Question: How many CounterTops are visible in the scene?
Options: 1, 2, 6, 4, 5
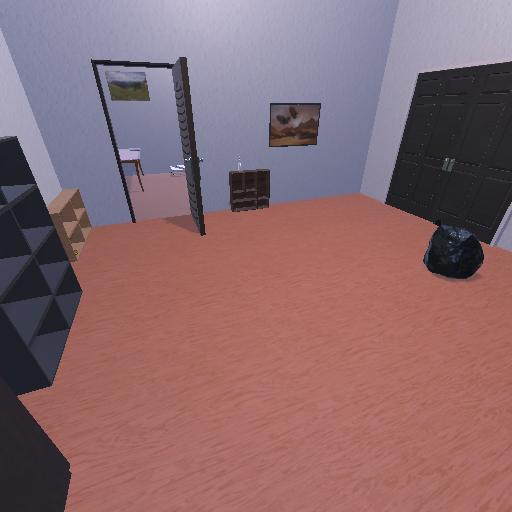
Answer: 1